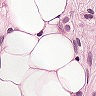
Metastatic tissue present: yes